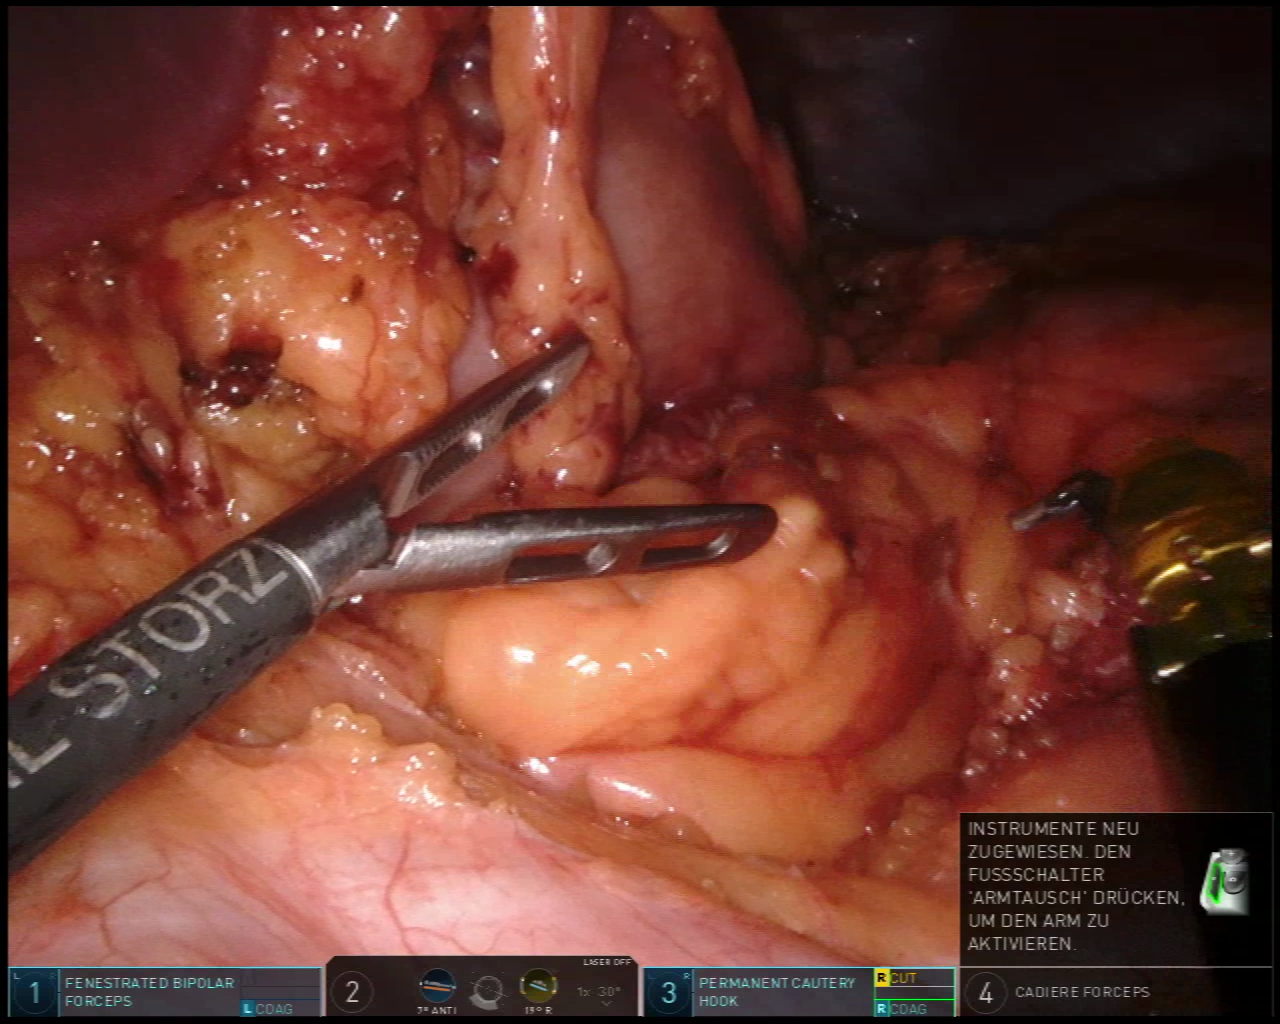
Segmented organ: stomach
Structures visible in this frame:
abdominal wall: yes
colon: yes
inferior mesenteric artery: no
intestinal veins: no
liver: yes
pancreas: no
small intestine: no
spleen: no
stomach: yes
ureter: no
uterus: no
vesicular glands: no